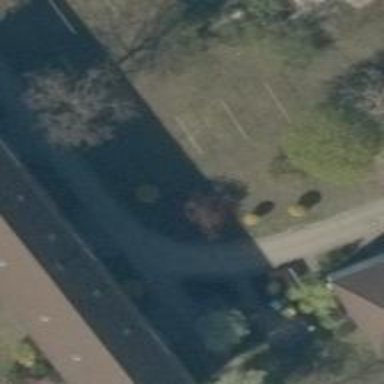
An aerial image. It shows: Residential road.